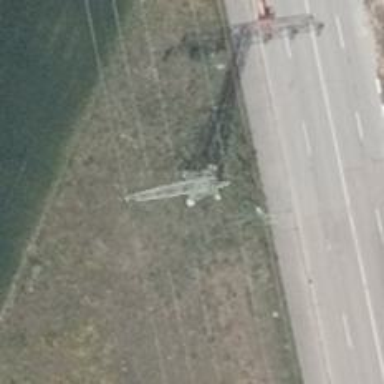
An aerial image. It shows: Power line is depicted.